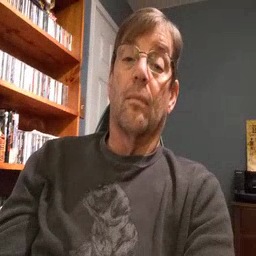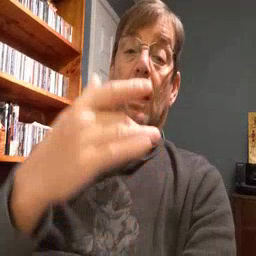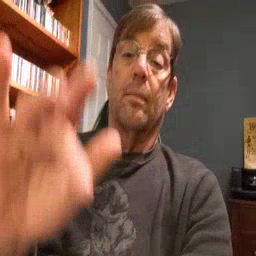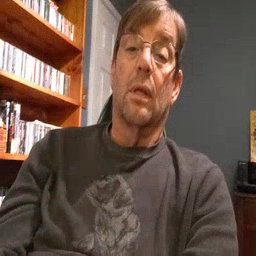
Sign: empty